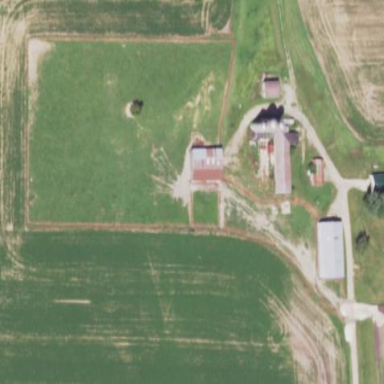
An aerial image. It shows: Farmyard area.